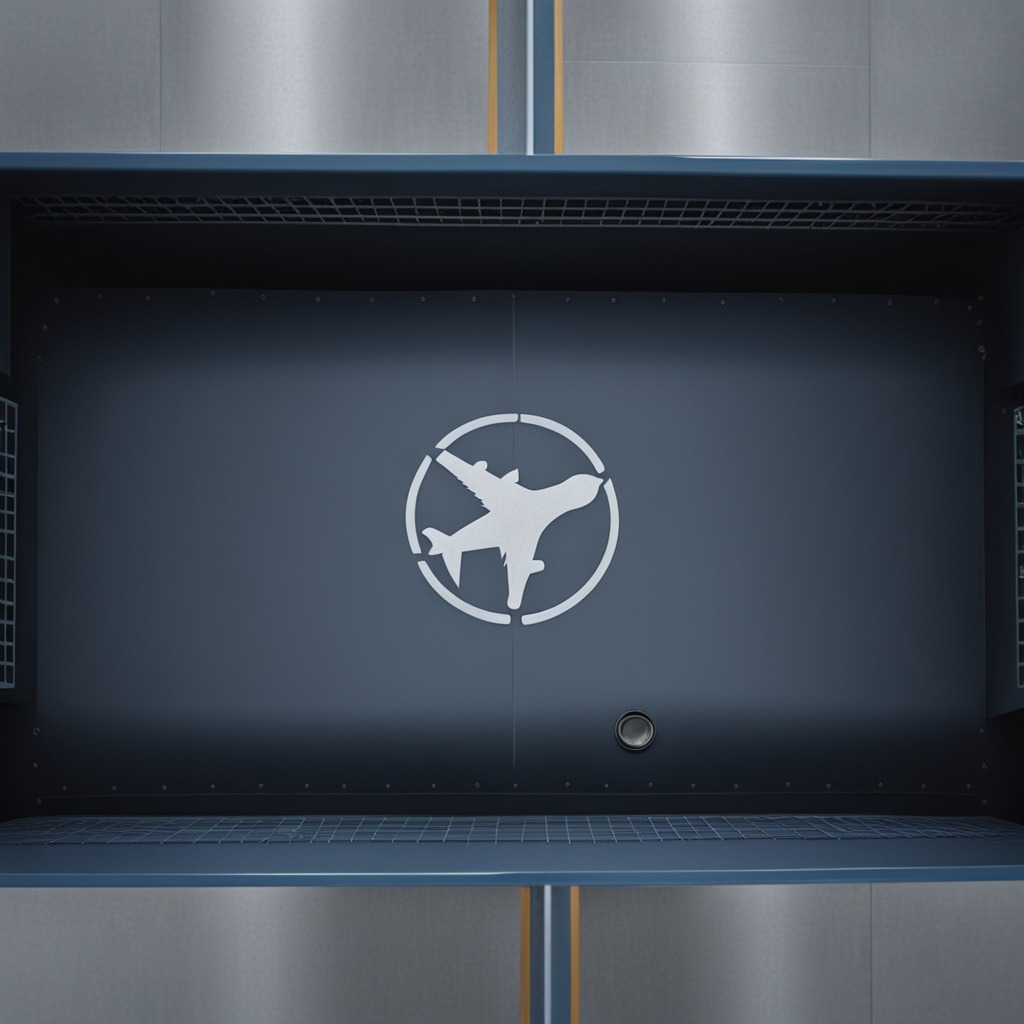
A flat metal washer is lying on a toolbox surface in an airplane hangar workshop 8K.